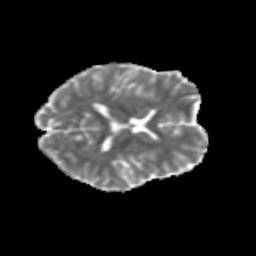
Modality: MD
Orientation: axial
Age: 25
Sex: female
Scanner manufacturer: siemens
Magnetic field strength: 3 T
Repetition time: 3.5 s
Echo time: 0.125 s